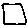
Label: square